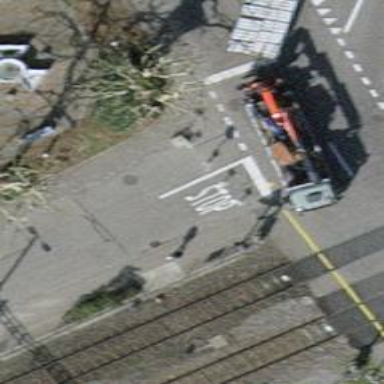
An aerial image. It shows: Bollard.